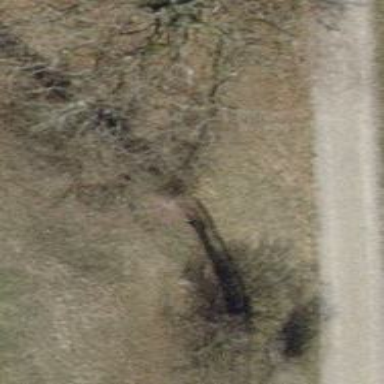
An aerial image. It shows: Ditch serving as waterway.